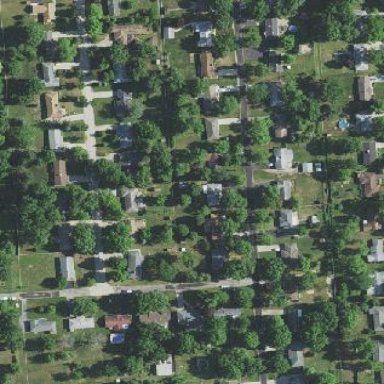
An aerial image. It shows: Residential area within neighborhood.